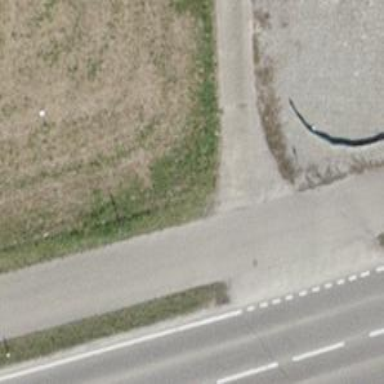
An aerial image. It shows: Asphalt track with grade1 surface.